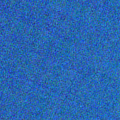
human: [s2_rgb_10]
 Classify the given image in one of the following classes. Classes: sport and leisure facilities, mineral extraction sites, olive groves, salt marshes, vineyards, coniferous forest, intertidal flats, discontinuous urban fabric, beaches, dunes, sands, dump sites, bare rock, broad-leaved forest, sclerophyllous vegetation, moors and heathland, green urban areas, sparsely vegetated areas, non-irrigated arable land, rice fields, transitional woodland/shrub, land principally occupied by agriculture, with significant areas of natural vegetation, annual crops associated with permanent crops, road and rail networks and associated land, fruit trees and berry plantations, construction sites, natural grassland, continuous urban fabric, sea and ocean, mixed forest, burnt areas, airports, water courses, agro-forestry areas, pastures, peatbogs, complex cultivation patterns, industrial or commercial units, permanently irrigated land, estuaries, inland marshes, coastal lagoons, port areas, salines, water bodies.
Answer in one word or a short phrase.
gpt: sea and ocean